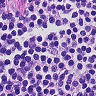
Metastatic tissue present: no